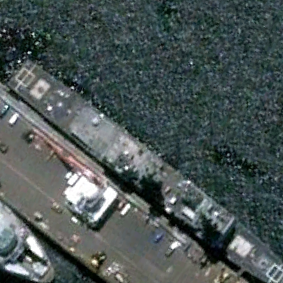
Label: Ticonderoga-class_cruiser